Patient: sex M, age 30
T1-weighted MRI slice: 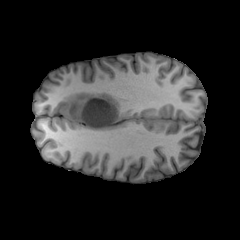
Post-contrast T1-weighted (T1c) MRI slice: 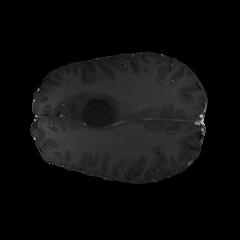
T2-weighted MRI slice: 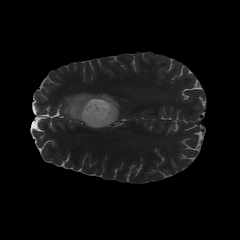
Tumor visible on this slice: yes
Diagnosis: Astrocytoma, IDH-mutant
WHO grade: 2